Question: It's my understanding that making the textfield the means that you can enter text into the textfield without having to click on the textfield first.
I made a simple app to demonstrate the problem. Here are the files:
'''
//
// AppDelegate.m
// MyFirstResponderApp
//
#import "AppDelegate.h"
#import "MyViewController.h"
@interface AppDelegate ()
@property (weak) IBOutlet NSWindow *window;
@property(strong) MyViewController* viewCtrl;
@end
@implementation AppDelegate
- (void)applicationDidFinishLaunching:(NSNotification *)aNotification {
// Insert code here to initialize your application
MyViewController* myViewCtrl = [[MyViewController alloc]
initWithNibName:@"MyView" bundle:nil];
[self setViewCtrl:myViewCtrl];
[[self window] setContentSize:[[myViewCtrl view] bounds].size];
[[self window] setContentView:[myViewCtrl view]];
}
- (void)applicationWillTerminate:(NSNotification *)aNotification {
// Insert code here to tear down your application
}
@end
'''
...
'''
//
// MyViewController.h
// MyFirstResponderApp
//
#import <Cocoa/Cocoa.h>
@interface MyViewController : NSViewController
@property IBOutlet NSTextField* textField;
@end
'''
...
'''
//
// MyViewController.m
// MyFirstResponderApp
//
#import "MyViewController.h"
@interface MyViewController ()
@end
@implementation MyViewController
- (void)viewDidLoad {
[super viewDidLoad];
// Do view setup here.
[[self textField] becomeFirstResponder]; //I tried here...
}
//And overriding initWithNibName:bundle: and setting it here:
-(id)initWithNibName:(NSString *)nibNameOrNil bundle:(NSBundle *)nibBundleOrNil {
if (self = [super initWithNibName:nibNameOrNil bundle:nibBundleOrNil]) {
[[self textField] becomeFirstResponder];
}
return self;
}
@end
'''
The File's Owner of MyView.xib is MyViewController, and here are the File's Owner outlets:

1) This works for me:
'''
- (void)applicationDidFinishLaunching:(NSNotification *)aNotification {
// Insert code here to initialize your application
MyViewController* myViewCtrl = [[MyViewController alloc]
initWithNibName:@"MyView" bundle:nil];
[self setViewCtrl:myViewCtrl];
[[self window] setContentSize:[[myViewCtrl view] bounds].size];
[[self window] setContentView:[myViewCtrl view]];
if ([[myViewCtrl textField] acceptsFirstResponder]) {
[[[myViewCtrl textField] window] makeFirstResponder:[myViewCtrl textField]];
}
}
'''
3) Yes, I am trying to do the first responder dance for the initial showing of the window, but this doesn't work for me:
'''
@implementation AppDelegate
- (void)applicationDidFinishLaunching:(NSNotification *)aNotification {
// Insert code here to initialize your application
MyViewController* myViewCtrl = [[MyViewController alloc]
initWithNibName:@"MyView" bundle:nil];
[self setViewCtrl:myViewCtrl];
[[self window] setContentSize:[[myViewCtrl view] bounds].size];
[[self window] setContentView:[myViewCtrl view]];
/*
if ([myViewCtrl acceptsFirstResponder]) {
[[[myViewCtrl textField] window] makeFirstResponder:[myViewCtrl textField]];
}
*/
[[self window] setInitialFirstResponder:[myViewCtrl textField]];
}
'''
The window displays fine, but I have to click on the textfield in order to enter text. If I use 'makeFirstResponder:' instead, then the textfield operates like I want:
'''
@implementation AppDelegate
- (void)applicationDidFinishLaunching:(NSNotification *)aNotification {
// Insert code here to initialize your application
MyViewController* myViewCtrl = [[MyViewController alloc]
initWithNibName:@"MyView" bundle:nil];
[self setViewCtrl:myViewCtrl];
[[self window] setContentSize:[[myViewCtrl view] bounds].size];
[[self window] setContentView:[myViewCtrl view]];
/*
if ([[myViewCtrl textField] acceptsFirstResponder]) {
[[[myViewCtrl textField] window] makeFirstResponder:[myViewCtrl textField]];
}
*/
[[self window] makeFirstResponder:[myViewCtrl textField]];
}
'''
I found that suggestion at <URL>, section Setting the First Responder.
In my app, if I select MainMenu.xib then uncheck 'Visible at Launch', the code below successfully makes the textfield in the View the First Responder:
'''
//
// AppDelegate.m
// MyFirstResponderApp
//
#import "AppDelegate.h"
#import "MyViewController.h"
@interface AppDelegate ()
@property(weak)IBOutlet NSWindow* window;
@property(strong) MyViewController* viewCtrl;
@end
@implementation AppDelegate
- (void)applicationDidFinishLaunching:(NSNotification *)aNotification {
// Insert code here to initialize your application
MyViewController* myViewCtrl = [[MyViewController alloc]
initWithNibName:@"MyView" bundle:nil];
[self setViewCtrl:myViewCtrl];
[[self window] setContentSize:[[myViewCtrl view] bounds].size];
[[self window] setContentView:[myViewCtrl view]];
[[self window] setInitialFirstResponder:[myViewCtrl textField] ];
[self.window makeKeyAndOrderFront:self];
}
- (void)applicationWillTerminate:(NSNotification *)aNotification {
// Insert code here to tear down your application
}
@end
'''
If I create a WindowController (along with a .xib, and delete the window in MainMenu.xib), then it makes the most sense to me to organize the configuration/initialization like this:
'''
//
// AppDelegate.m
// MyFirstResponderApp
//
#import "AppDelegate.h"
#import "MyViewController.h"
#import "MyWindowController.h"
@interface AppDelegate ()
@property(strong) MyWindowController* windowCtrl;
@end
@implementation AppDelegate
- (void)applicationDidFinishLaunching:(NSNotification *)aNotification {
// Insert code here to initialize your application
[self setWindowCtrl:[[MyWindowController alloc]
initWithWindowNibName:@"MyWindow"]];
}
- (void)applicationWillTerminate:(NSNotification *)aNotification {
// Insert code here to tear down your application
}
@end
'''
Then setup the View by overriding 'initWithWindowNibName'in the WindowController:
'''
//
// MyWindowController.h
// MyFirstResponderApp
//
#import <Cocoa/Cocoa.h>
@interface MyWindowController : NSWindowController
-(instancetype)initWithWindowNibName:(NSString *)windowNibName;
@end
'''
...
'''
//
// MyWindowController.m
// MyFirstResponderApp
//
#import "MyWindowController.h"
#import "MyViewController.h"
@interface MyWindowController ()
@property(strong) MyViewController* viewCtrl;
@end
@implementation MyWindowController
-(id)initWithWindowNibName:(NSString *)windowNibName {
if (self = [super initWithWindowNibName:windowNibName]) {
MyViewController* myViewCtrl = [[MyViewController alloc]
initWithNibName:@"MyView" bundle:nil];
[self setViewCtrl:myViewCtrl];
[[self window] setContentSize:[[myViewCtrl view] bounds].size];
[[self window] setContentView:[myViewCtrl view]];
[[self window] setInitialFirstResponder:[myViewCtrl textField] ];
[self showWindow:self]; //I had to uncheck 'Visible at Launch' for the WindowController's window in the Attributes inspector
}
return self;
}
- (void)windowDidLoad {
[super windowDidLoad];
// Implement this method to handle any initialization after your window controller's window has been loaded from its nib file.
}
@end
'''
...
'''
//
// MyViewController.h
// MyFirstResponderApp
//
#import <Cocoa/Cocoa.h>
@interface MyViewController : NSViewController
@property(weak) IBOutlet NSTextField* textField;
@end
'''
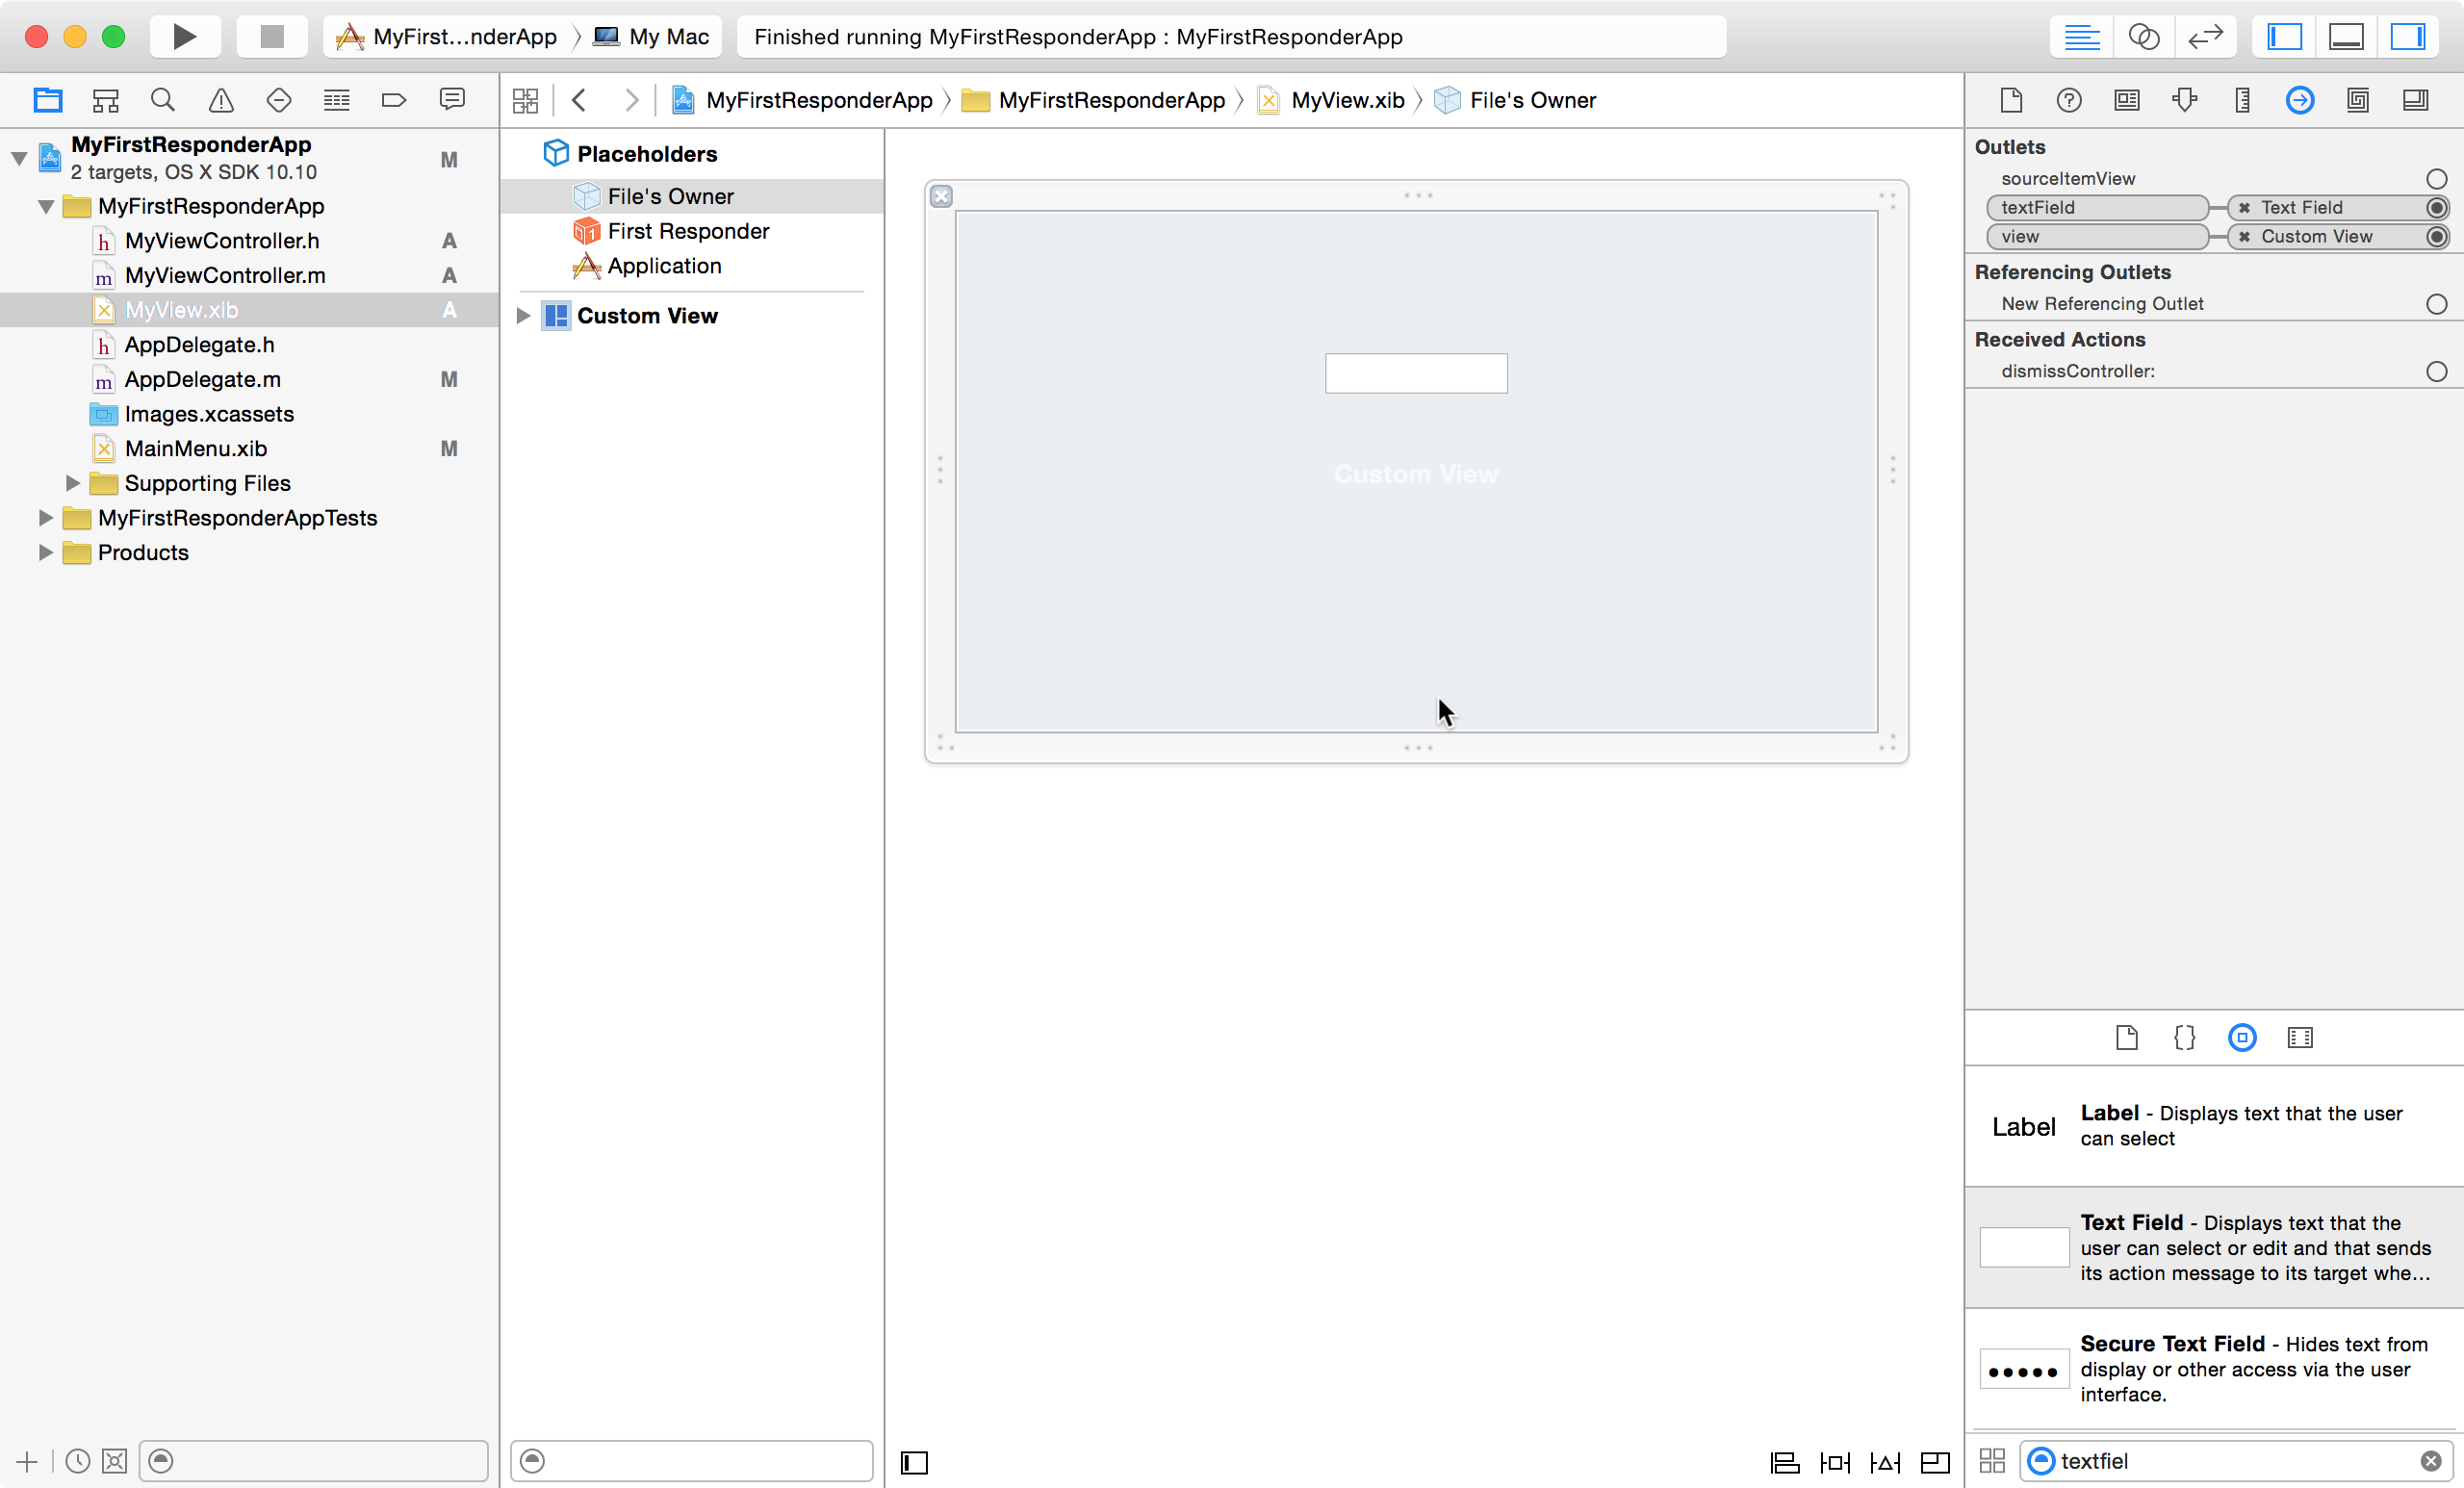
Answer: A couple of things:
1. You should never call -becomeFirstResponder yourself (except to call through to super in an override). It says right in the docs: Never invoke this method directly. The method is the system informing an object that it's about to become the first responder and giving it a chance to refuse. It doesn't actually make the object the first responder. The way to make a view the first responder is to first check that it will accept that status and then tell the window to make it the first responder: if ([self.textField acceptsFirstResponder])
[self.textField.window makeFirstResponder:self.textField];
2. You are currently trying to make the text field the first responder during initialization of the containing view's view controller. This is too early. The view can't be in a window at this point. So, it can't be a window's first responder, yet. You should do this after the view has been added to a window. That job rightfully belongs in a window controller, not a view controller. After all, it's only the window controller which has the overview necessary to decide which of its (possibly many) views should be the first responder. You aren't using a separate window controller in this simple app, so the responsibility would fall to the AppDelegate class. (It's effectively acting as the window's controller, given the code you posted.)
3. If this is happening before the window is shown, you should consider setting the window's initialFirstResponder rather than forcing a view to be the first responder immediately. The window will make its initialFirstResponder the first responder when it is first shown. It's better to reserve -makeFirstResponder: for programmatically changing the first responder after the window has been shown.